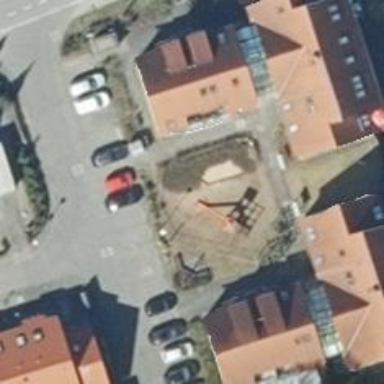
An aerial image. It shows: Playground area for leisure land.